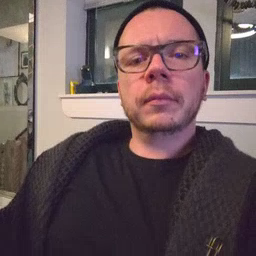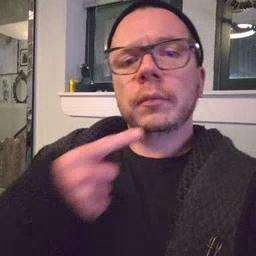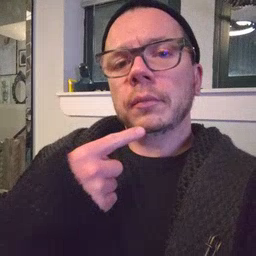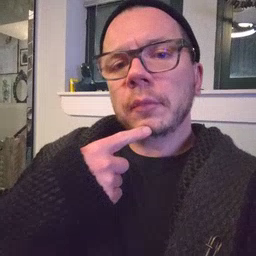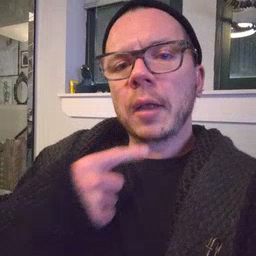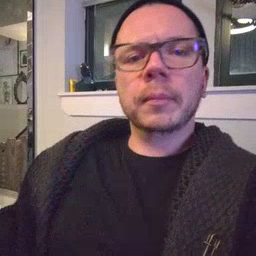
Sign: say